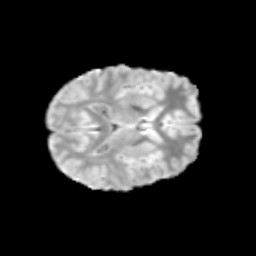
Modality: T2w
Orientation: axial
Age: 12
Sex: male
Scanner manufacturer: siemens
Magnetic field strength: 3 T
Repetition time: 3.8 s
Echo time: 0.07 s